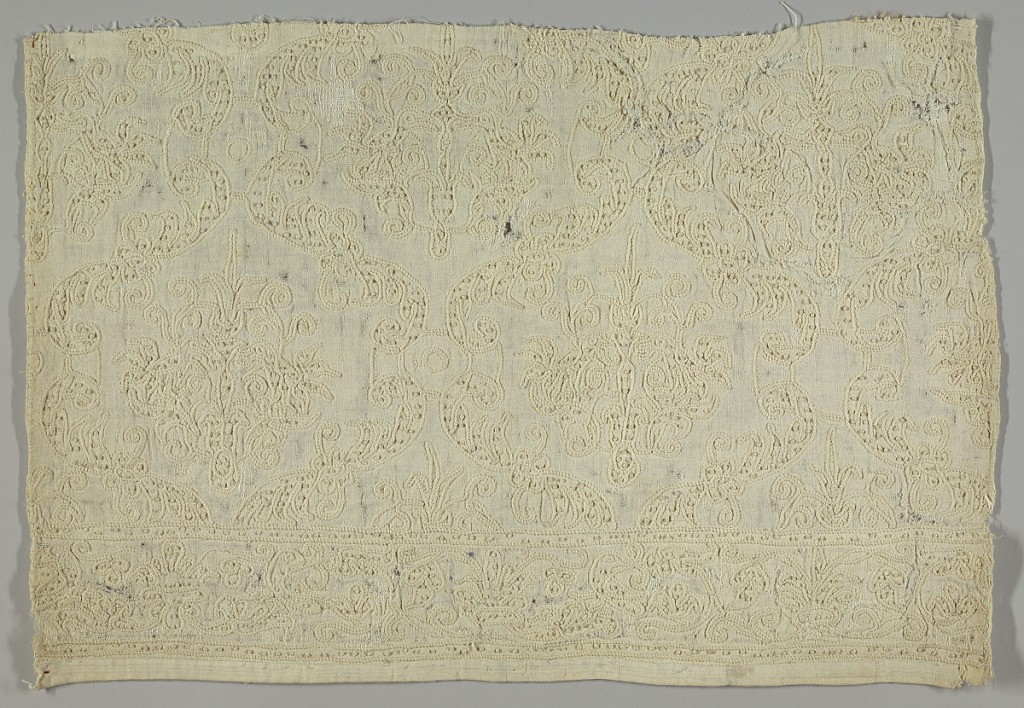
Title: Fragment
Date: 16th–17th century
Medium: linen Technique: couching stitches on plain weave
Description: Fragment of a wide border of white linen embroidered in white in a design showing a symmetrical, ogival pattern with conventionalized floral motifs. Couching stitches produce a cable-like effect. Knots symmetrically placed to form part of the design.